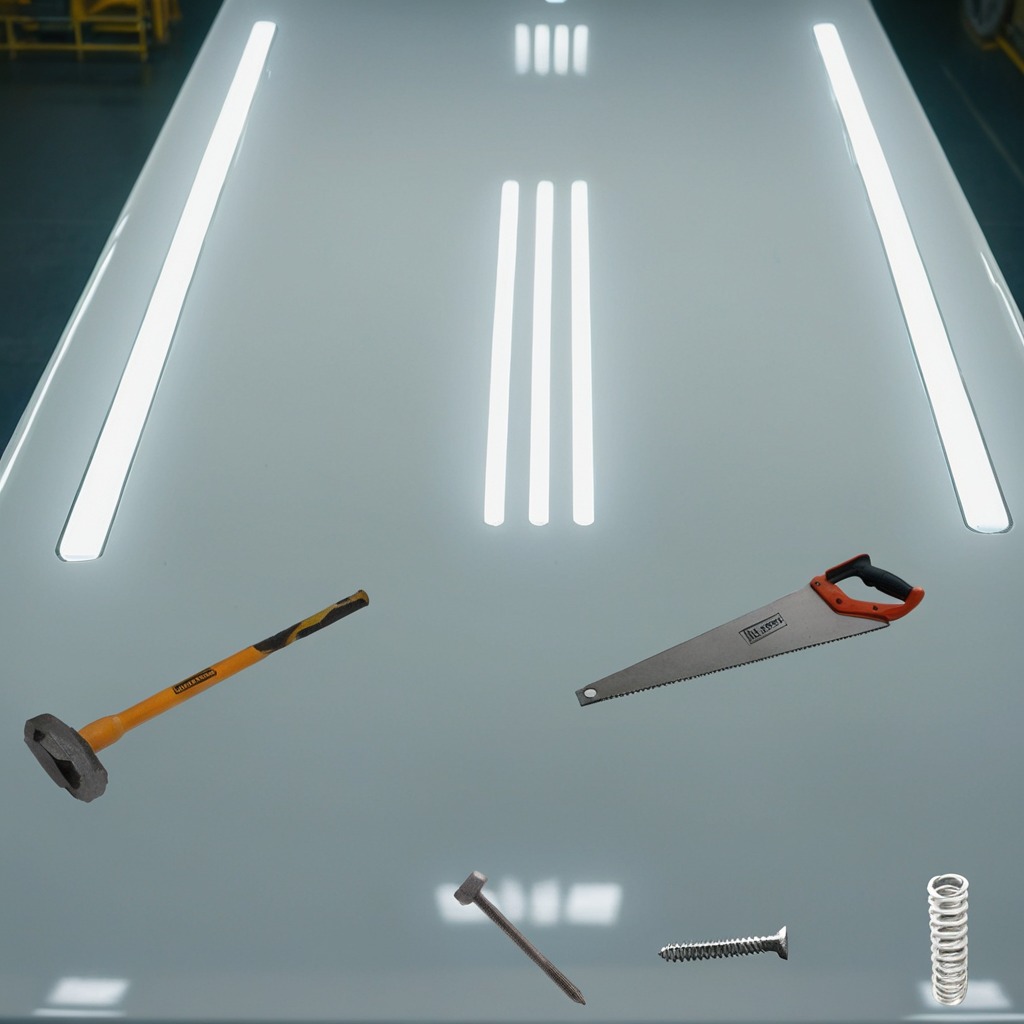
A hammer, an iron nail, a metal machine screw, a coiled metal spring, and a handheld metal saw are lying on the high-gloss table.